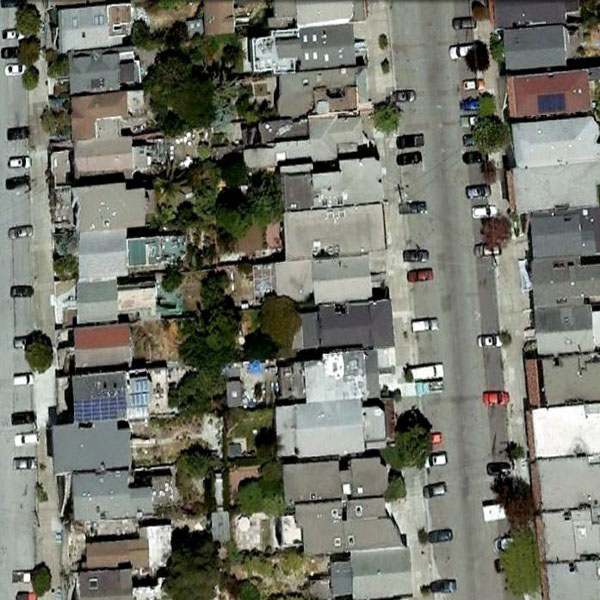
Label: DenseResidential